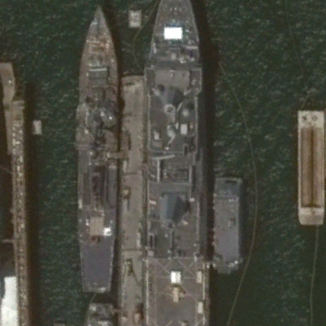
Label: combat